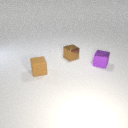
small purple metal cube to the right of small brown rubber cube